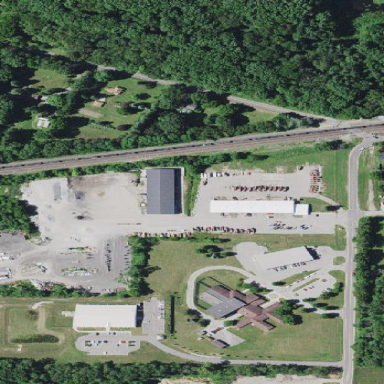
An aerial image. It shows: Industrial area with government transportation office.